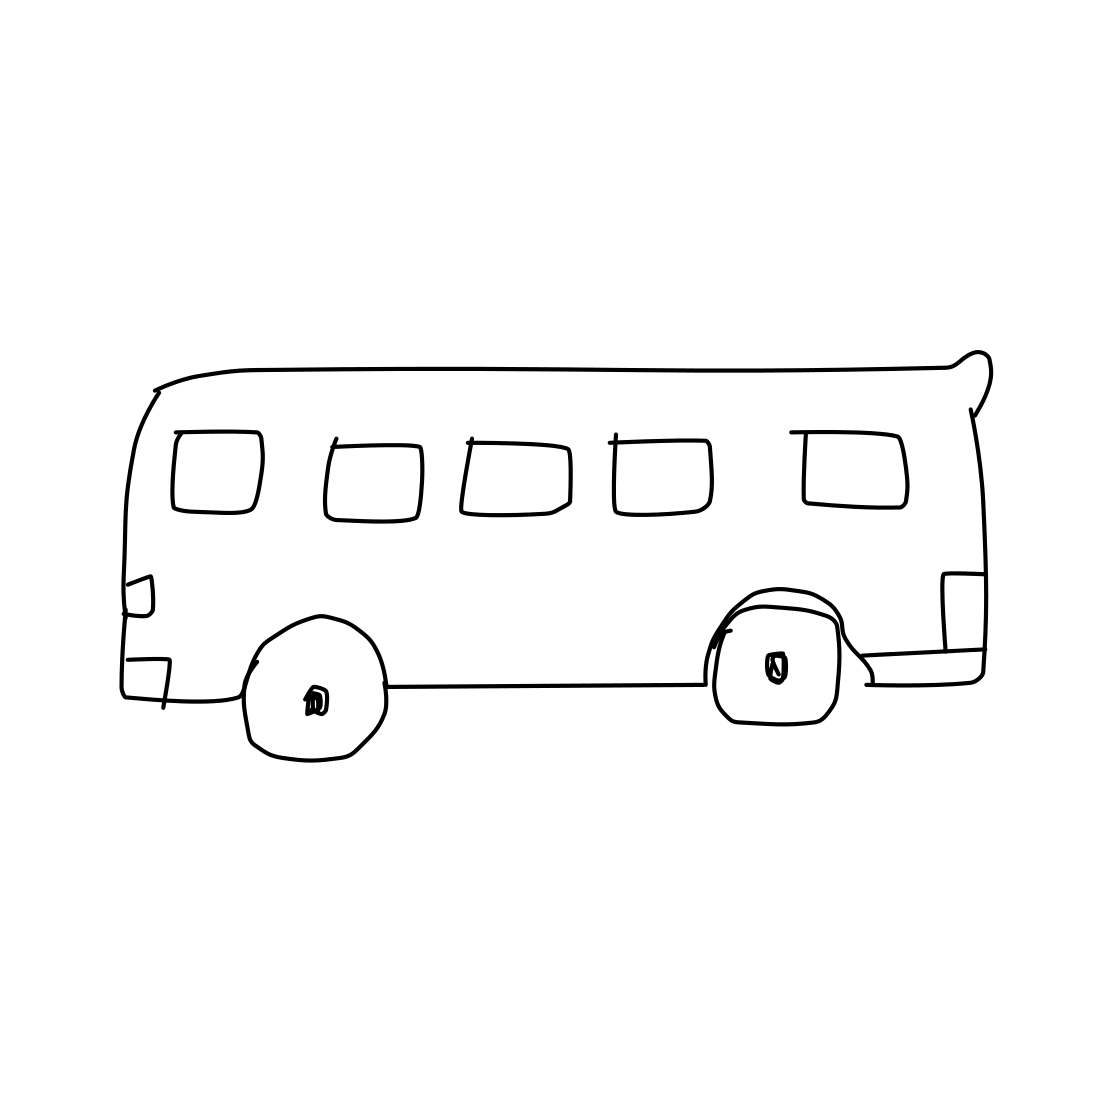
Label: bus